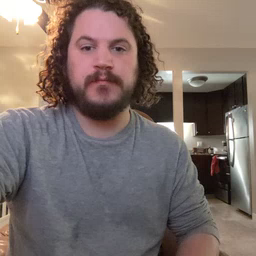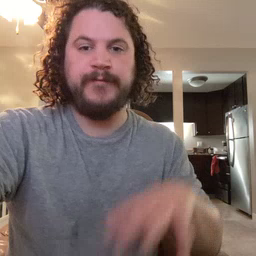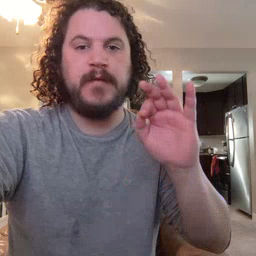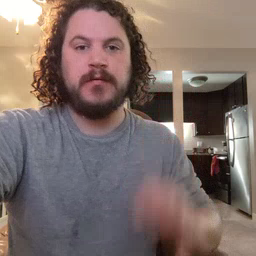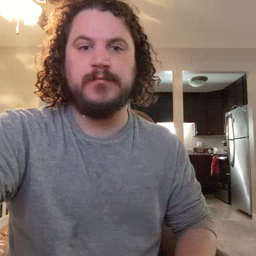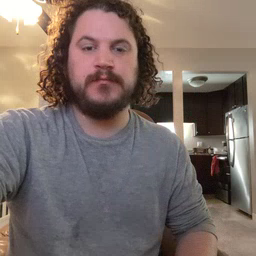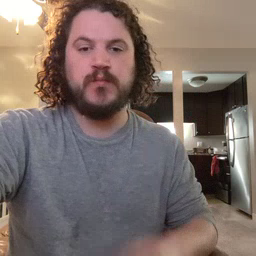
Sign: find